Question: I'm about to incorporate a google places API search into my application. When enabling the places service in the API dashboard, everything goes fine. I click the question mark, then try it now, and a new tab opens with json results (long array of place objects) from a test usage with a random location and my API key.
The URL it uses:
'https://maps.googleapis.com/maps/api/place/search/json?location=-33.88471,151.218227&radius=100&sensor=true&key=XXXXXXXXXXXXXXXXXXXXXXXXXXXXXX'
What's weird is that when I refresh this page, I get a REQUEST_DENIED error. No idea why. I also can't get a valid request response when I construct my own request url. What's going on here?

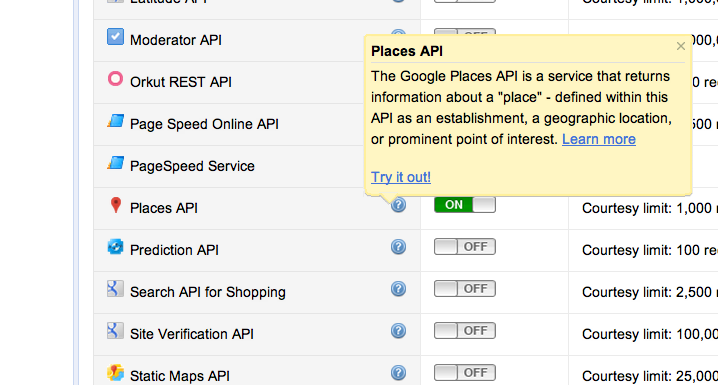
Answer: Ok I found out what the problem was... You to set the location header to match the pattern you supplied when you registered your API key, otherwise the request will be denied.